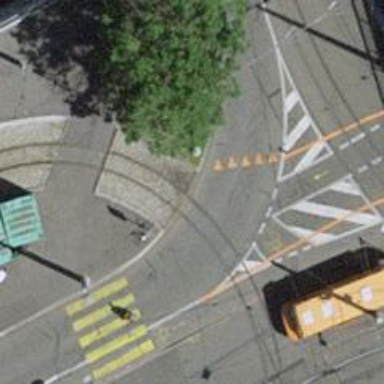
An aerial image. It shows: Tram level crossing on railway.